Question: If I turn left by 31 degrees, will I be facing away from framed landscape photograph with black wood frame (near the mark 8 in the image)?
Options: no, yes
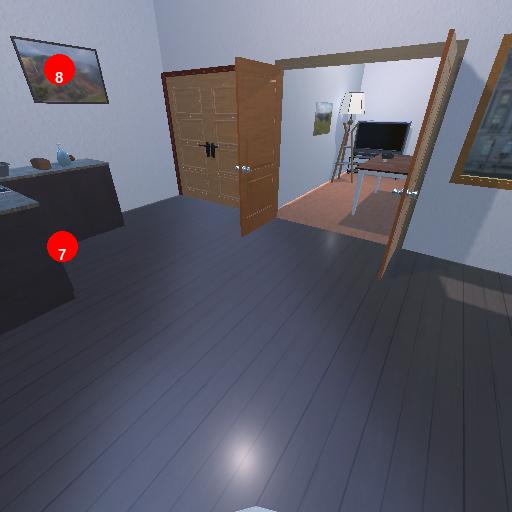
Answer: no